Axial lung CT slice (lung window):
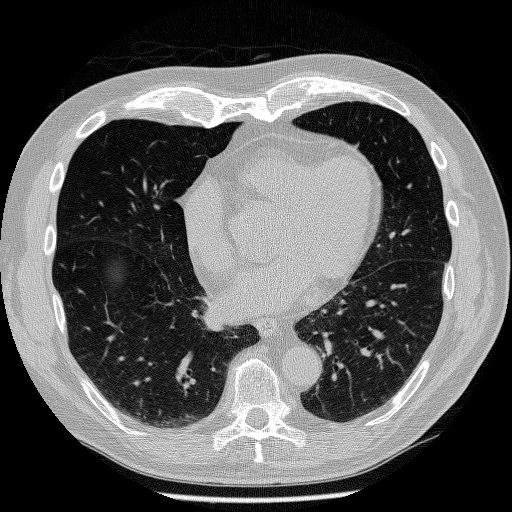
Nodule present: no